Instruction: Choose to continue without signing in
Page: checkout
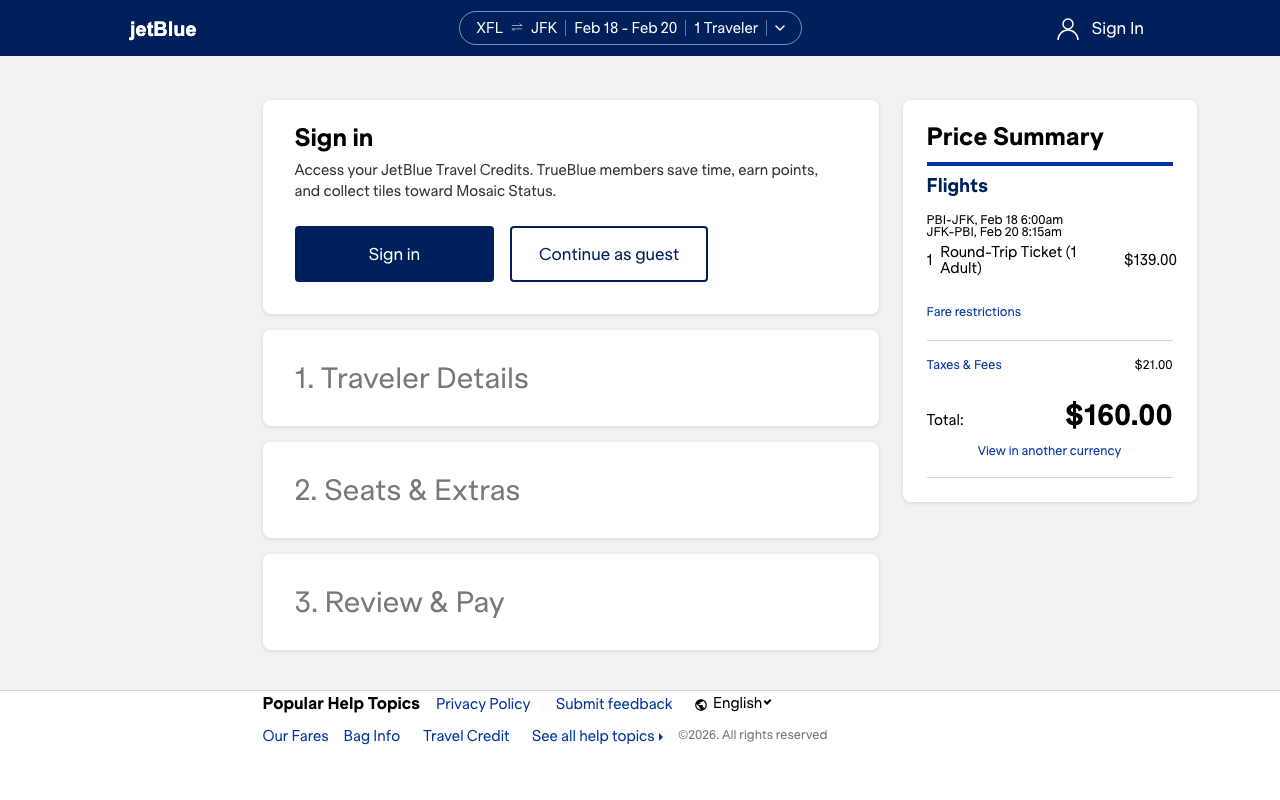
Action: click